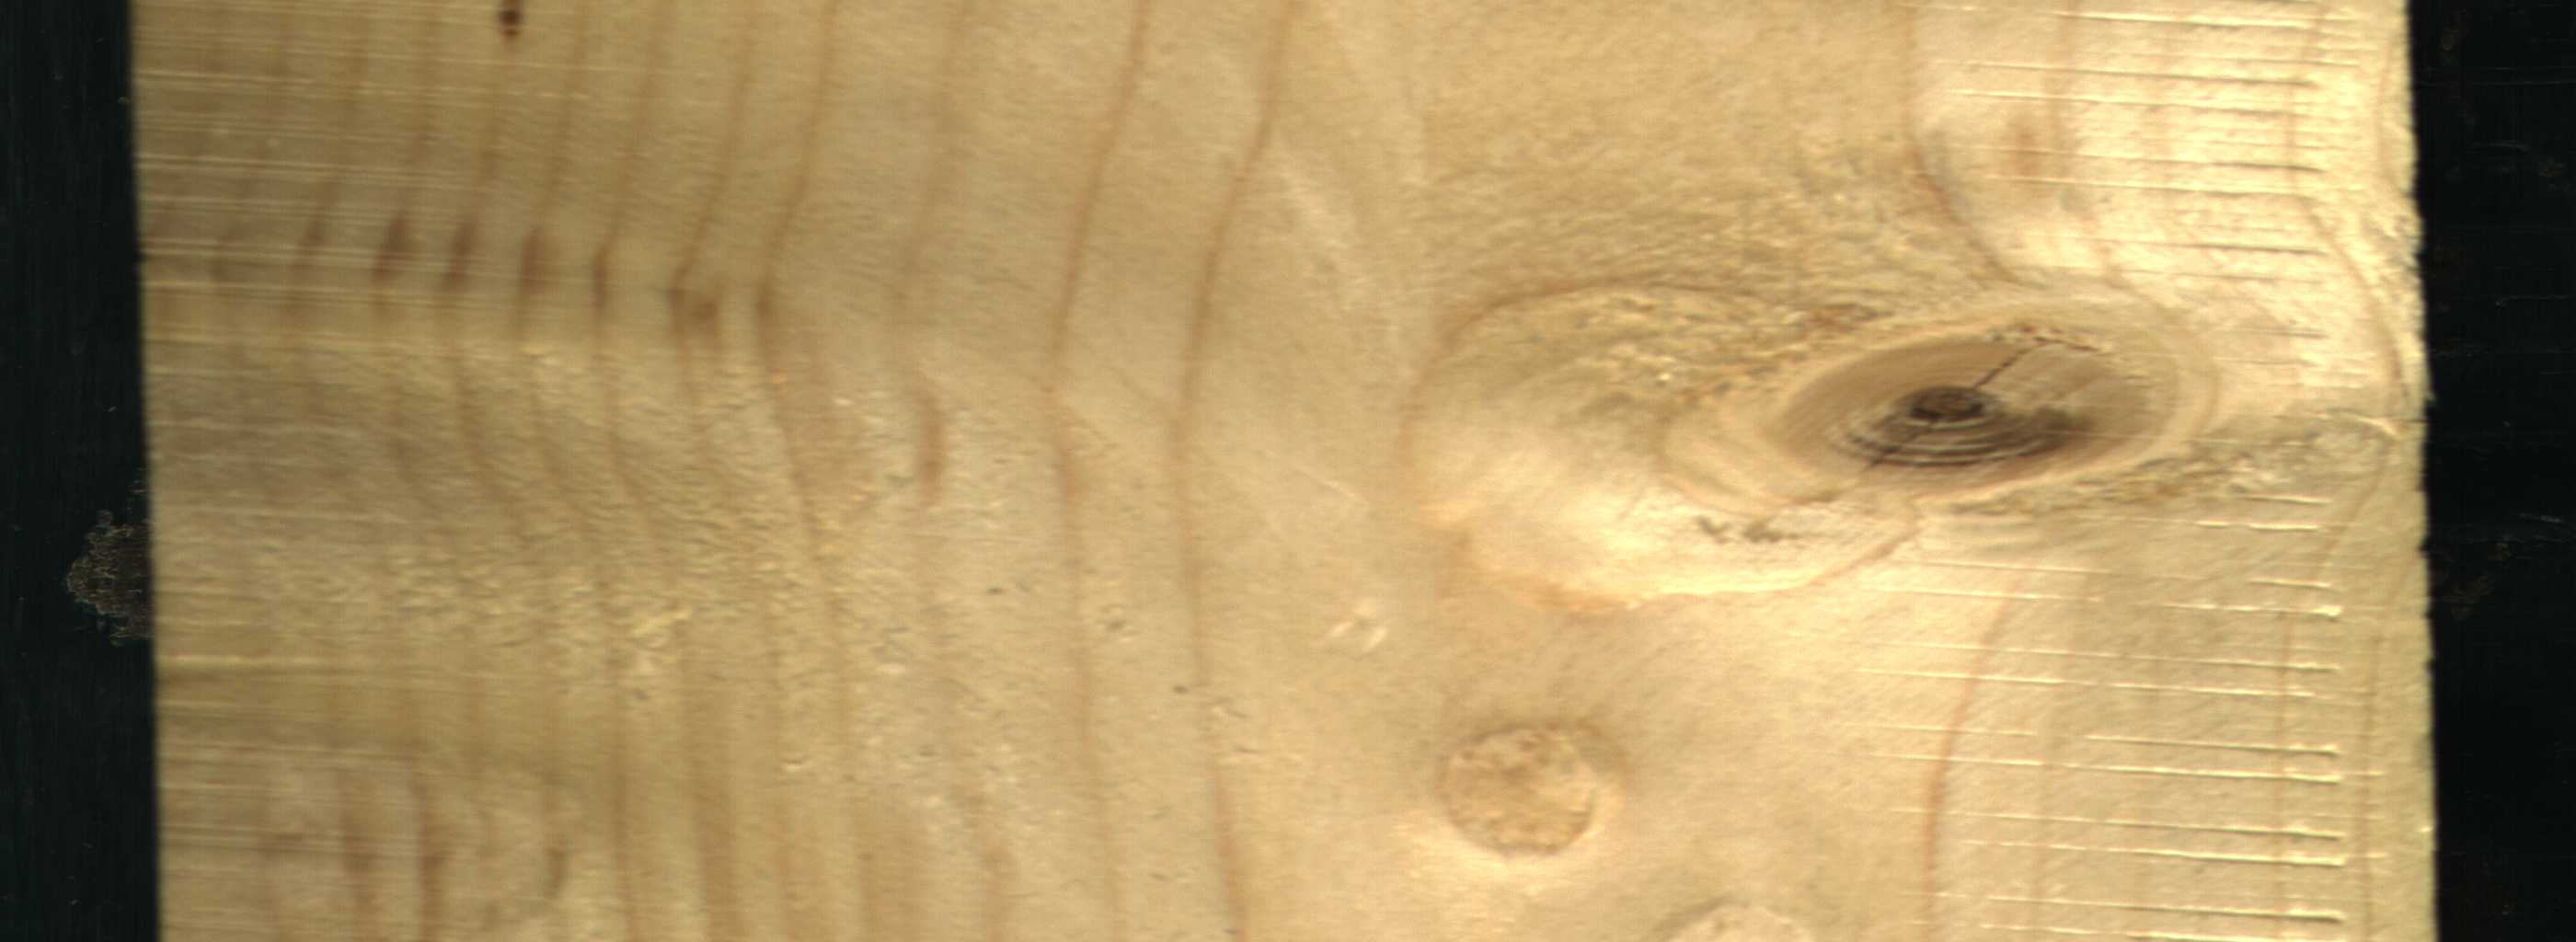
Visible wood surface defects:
resin
knot_with_crack